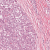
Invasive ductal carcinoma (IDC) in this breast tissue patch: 0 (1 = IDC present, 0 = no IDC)